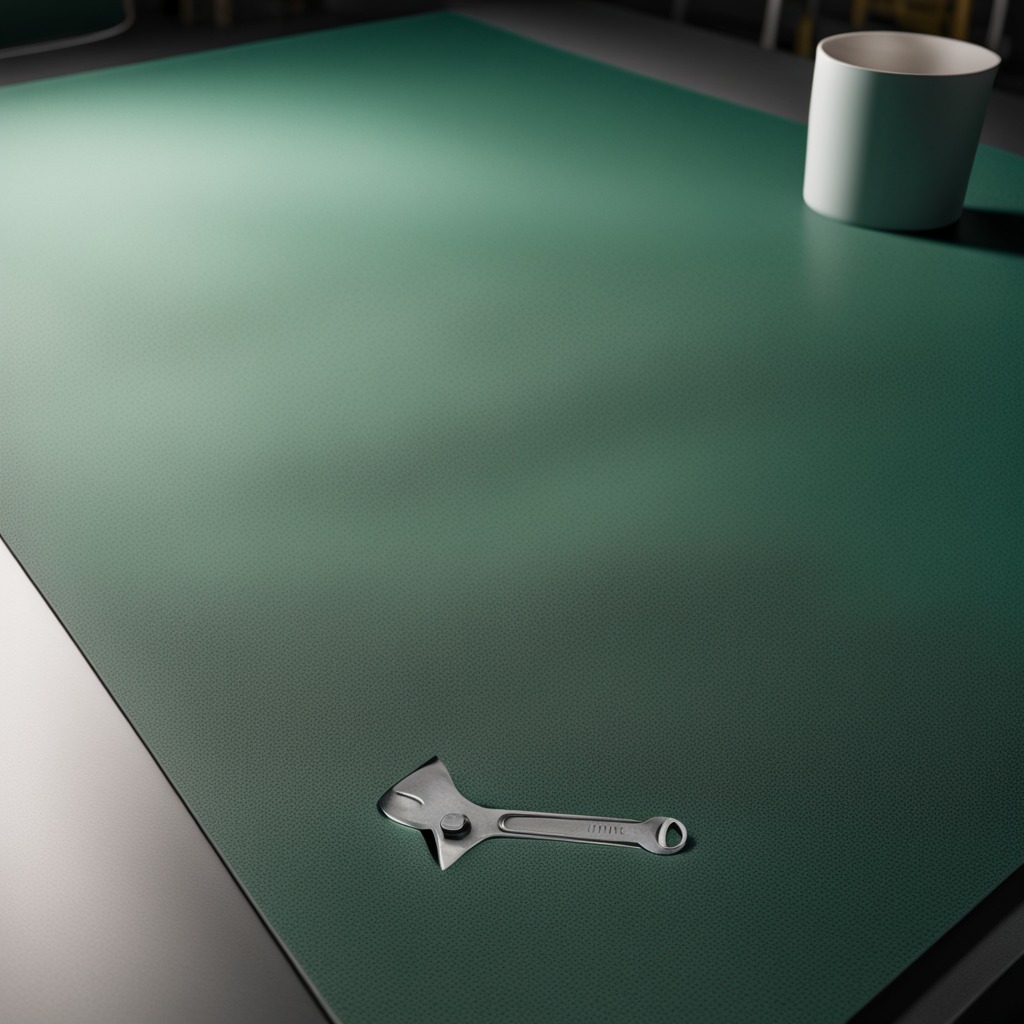
A wrench lying on a clean granite tabletop covered with a green rubber mat inside a workshop under bright overhead lighting crisp shadows high clarity worn but beneath the mat